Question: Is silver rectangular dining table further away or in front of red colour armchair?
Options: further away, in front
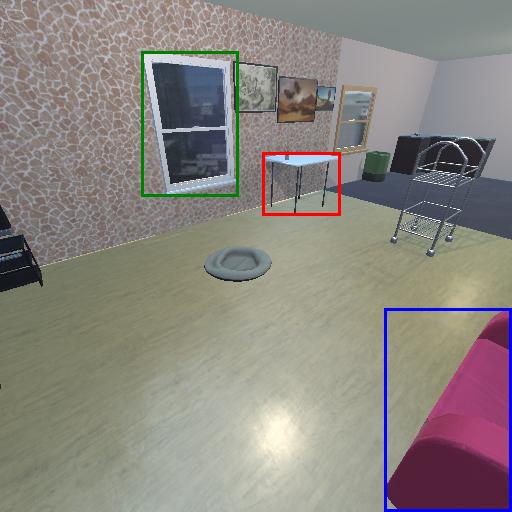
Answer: further away